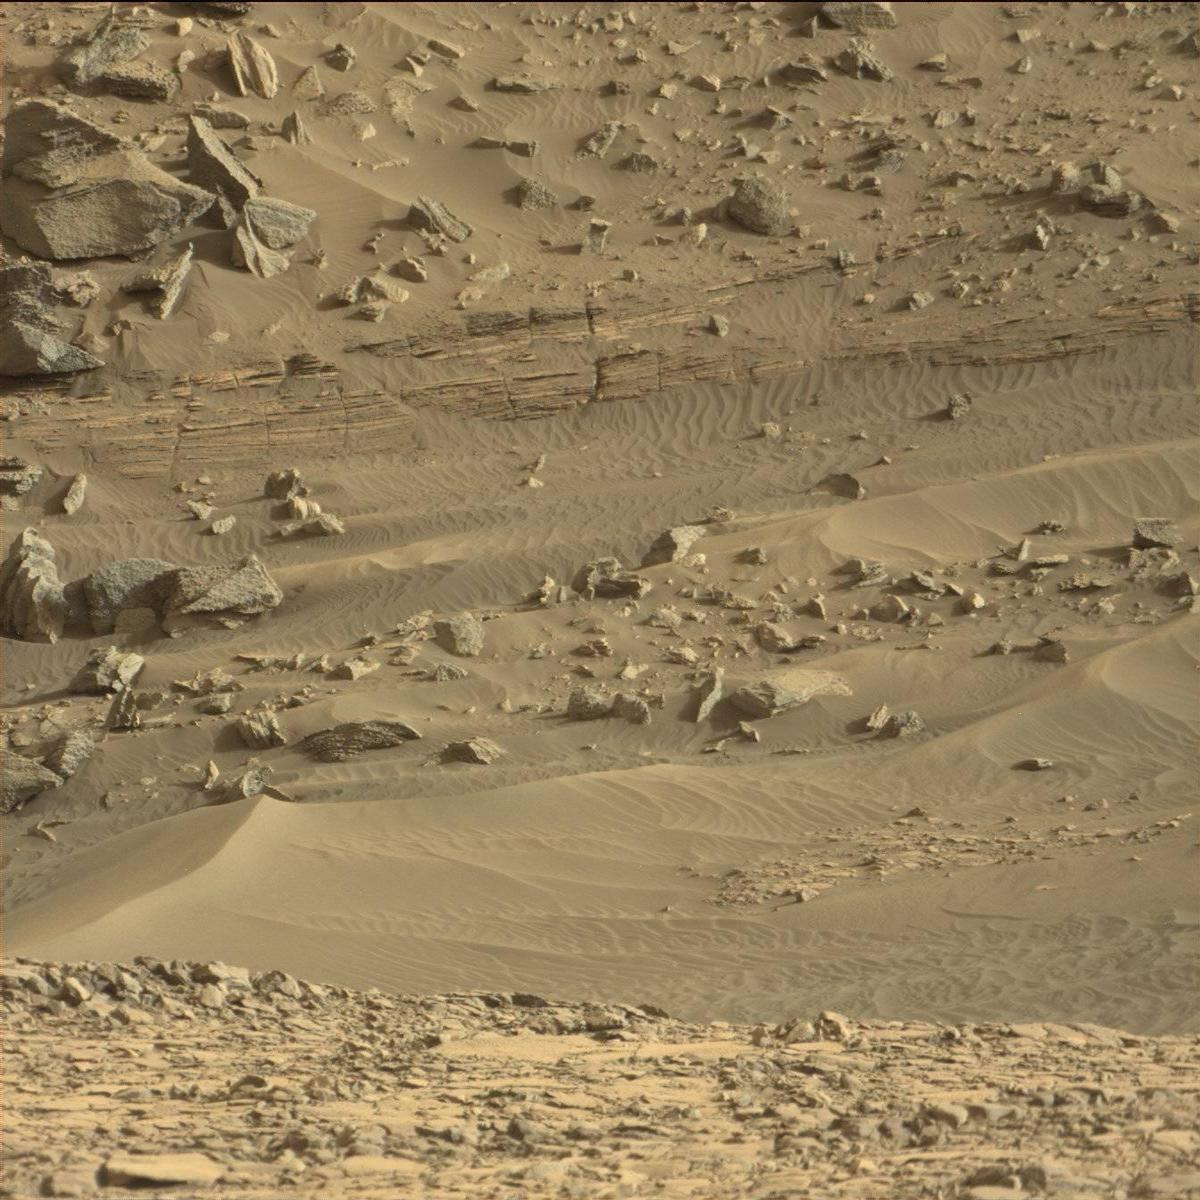
Terrain classes present: Bedrock, Sand / Soil